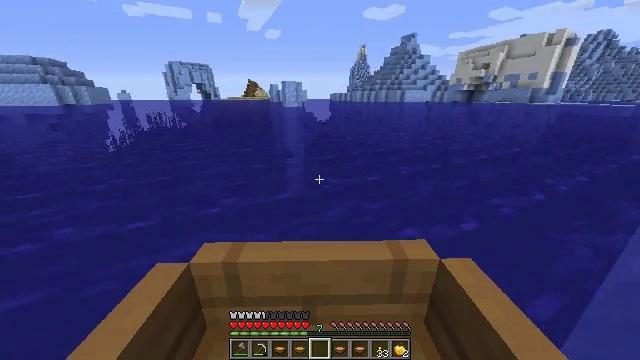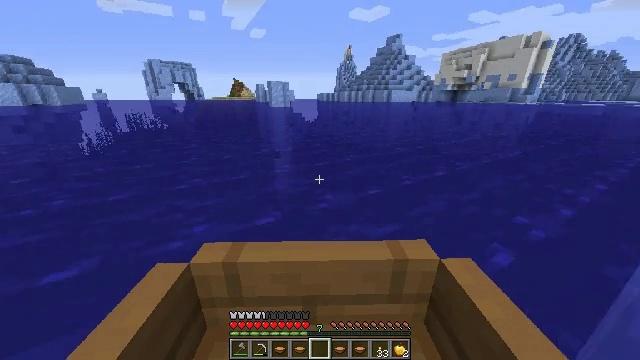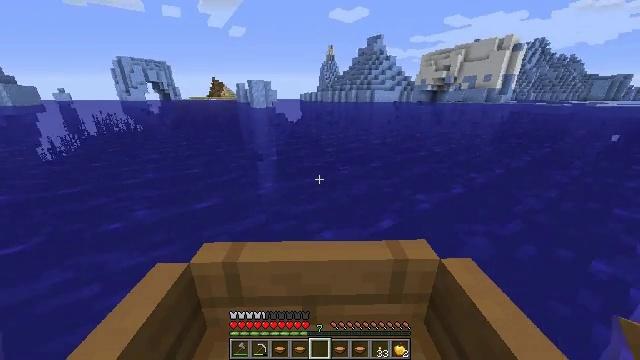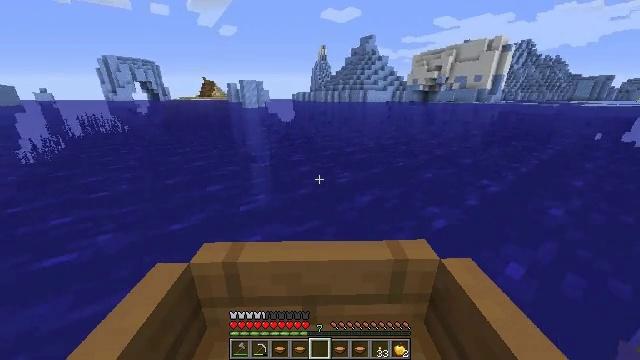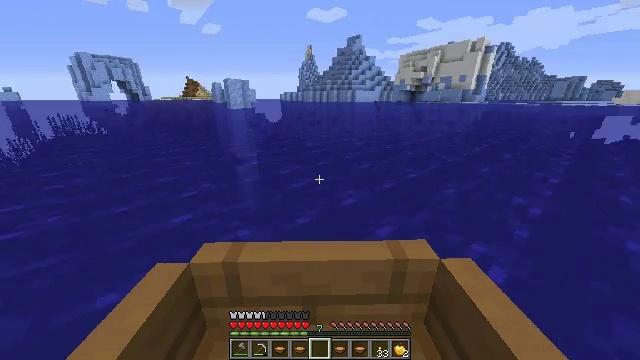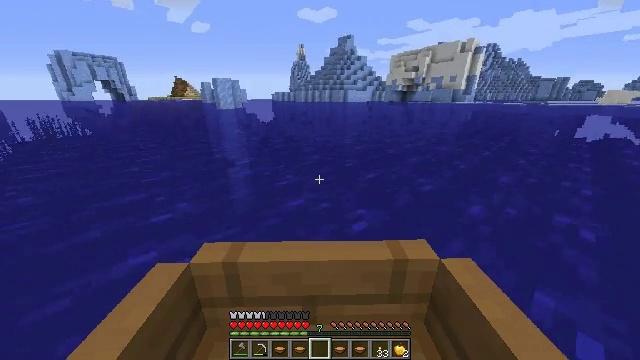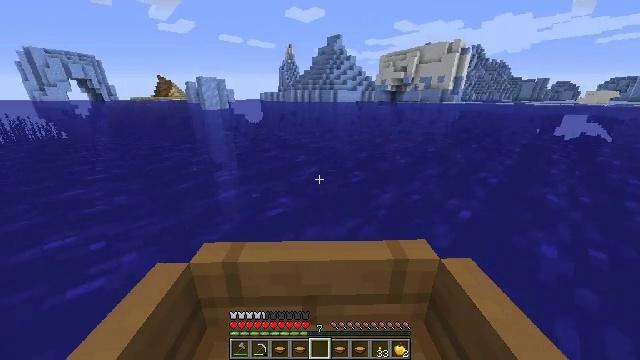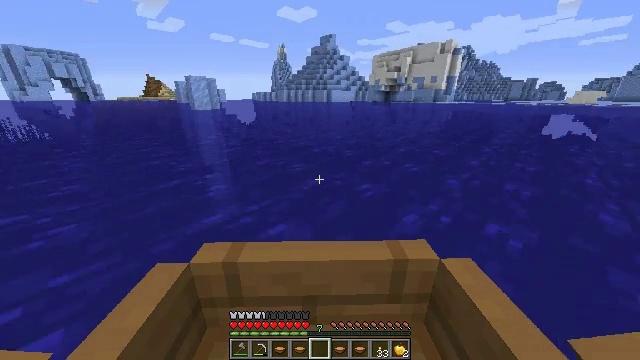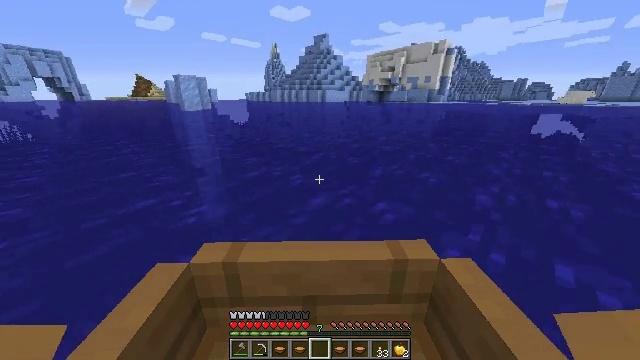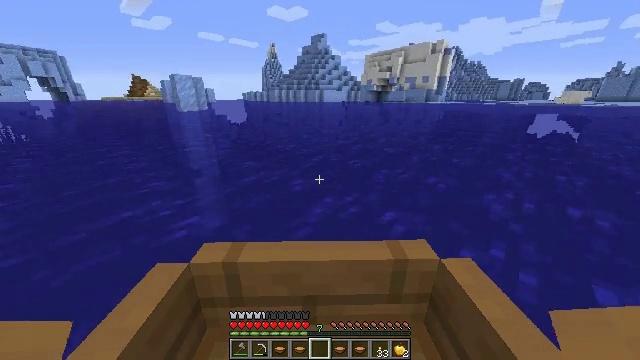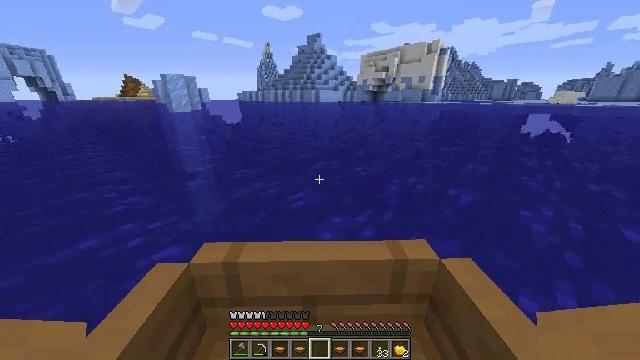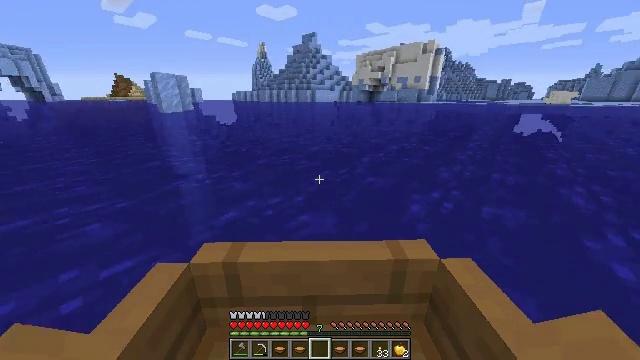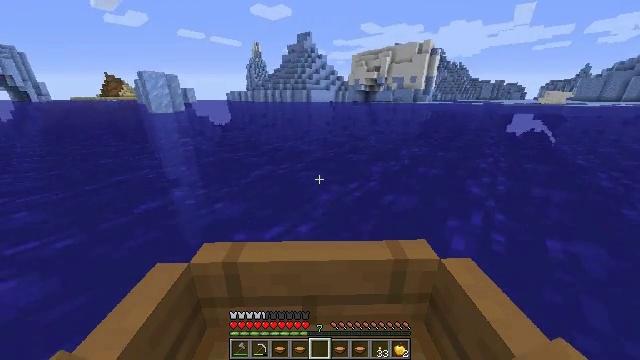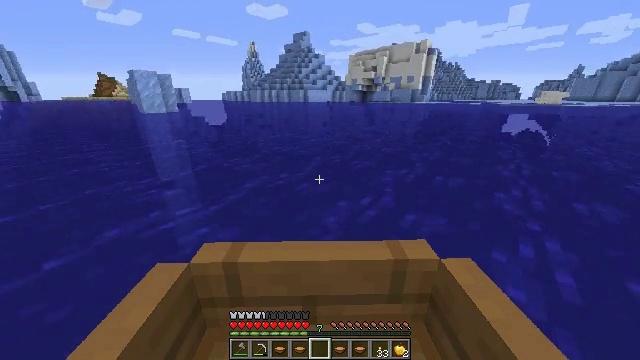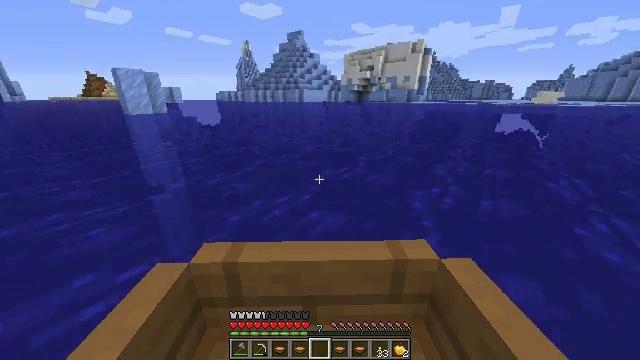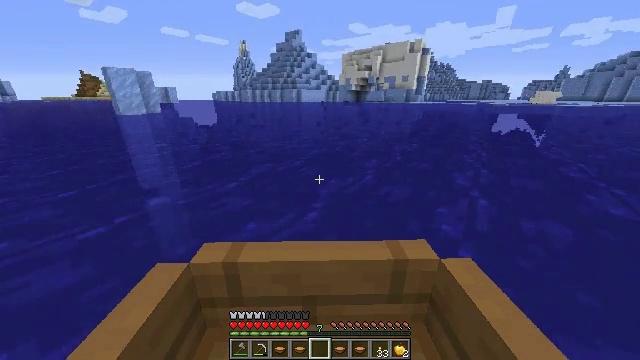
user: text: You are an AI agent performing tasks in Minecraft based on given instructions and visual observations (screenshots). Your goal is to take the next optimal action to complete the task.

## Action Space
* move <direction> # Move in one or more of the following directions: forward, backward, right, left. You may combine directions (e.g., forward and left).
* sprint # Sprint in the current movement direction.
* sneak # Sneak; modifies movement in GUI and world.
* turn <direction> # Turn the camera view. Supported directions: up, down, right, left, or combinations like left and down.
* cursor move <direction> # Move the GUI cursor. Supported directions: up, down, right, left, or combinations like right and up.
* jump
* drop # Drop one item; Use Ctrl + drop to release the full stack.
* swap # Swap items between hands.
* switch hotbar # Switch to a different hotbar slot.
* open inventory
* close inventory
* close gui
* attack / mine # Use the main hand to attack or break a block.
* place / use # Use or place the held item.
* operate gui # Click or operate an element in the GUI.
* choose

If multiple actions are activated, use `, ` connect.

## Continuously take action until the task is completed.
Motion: motion action
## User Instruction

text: Remove a mushroom stew from the inventory.
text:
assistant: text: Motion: move forward, sprint
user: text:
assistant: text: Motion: move forward, sprint
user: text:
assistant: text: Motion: move forward, sprint
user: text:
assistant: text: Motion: move forward, sprint
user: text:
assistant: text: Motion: move forward, sprint
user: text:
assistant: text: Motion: move forward, sprint
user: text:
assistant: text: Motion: move forward, sprint
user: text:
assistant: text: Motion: move forward, sprint
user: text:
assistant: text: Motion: move forward, sprint
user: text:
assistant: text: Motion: move forward, sprint
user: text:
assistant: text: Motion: move forward, sprint
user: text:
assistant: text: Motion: move forward, sprint
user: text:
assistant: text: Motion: move forward, sprint
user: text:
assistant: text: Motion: move forward, sprint
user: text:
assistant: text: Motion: move forward, sprint
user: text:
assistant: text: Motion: move forward and move left, sprint
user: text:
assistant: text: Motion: move forward and move left, sprint
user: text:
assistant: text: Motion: move forward, sprint, turn left
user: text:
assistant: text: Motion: move forward, sprint, turn left
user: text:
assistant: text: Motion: move forward, sprint, turn left
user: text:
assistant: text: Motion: move forward, sprint, turn left
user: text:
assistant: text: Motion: move forward, sprint, turn left
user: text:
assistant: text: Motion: move forward, sprint
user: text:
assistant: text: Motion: move forward, sprint
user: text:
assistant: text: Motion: move forward, sprint
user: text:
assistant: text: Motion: move forward, sprint
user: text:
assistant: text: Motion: move forward and move left, sprint
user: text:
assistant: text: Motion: move forward and move left, sprint
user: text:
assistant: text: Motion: move forward and move left, sprint
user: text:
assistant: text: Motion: move forward, sprint